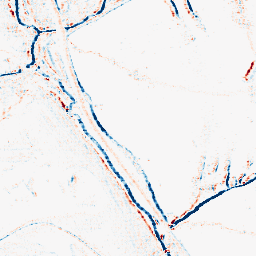
Category: morphological
Decomposition family: morphological_rect
Decomposition parameters: operation: average
width: 5
height: 3
Upsampling method: sinc_hamming
Upsampling parameters: scale: 8
kernel_size: 8
Upsampling scale: 8